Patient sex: F
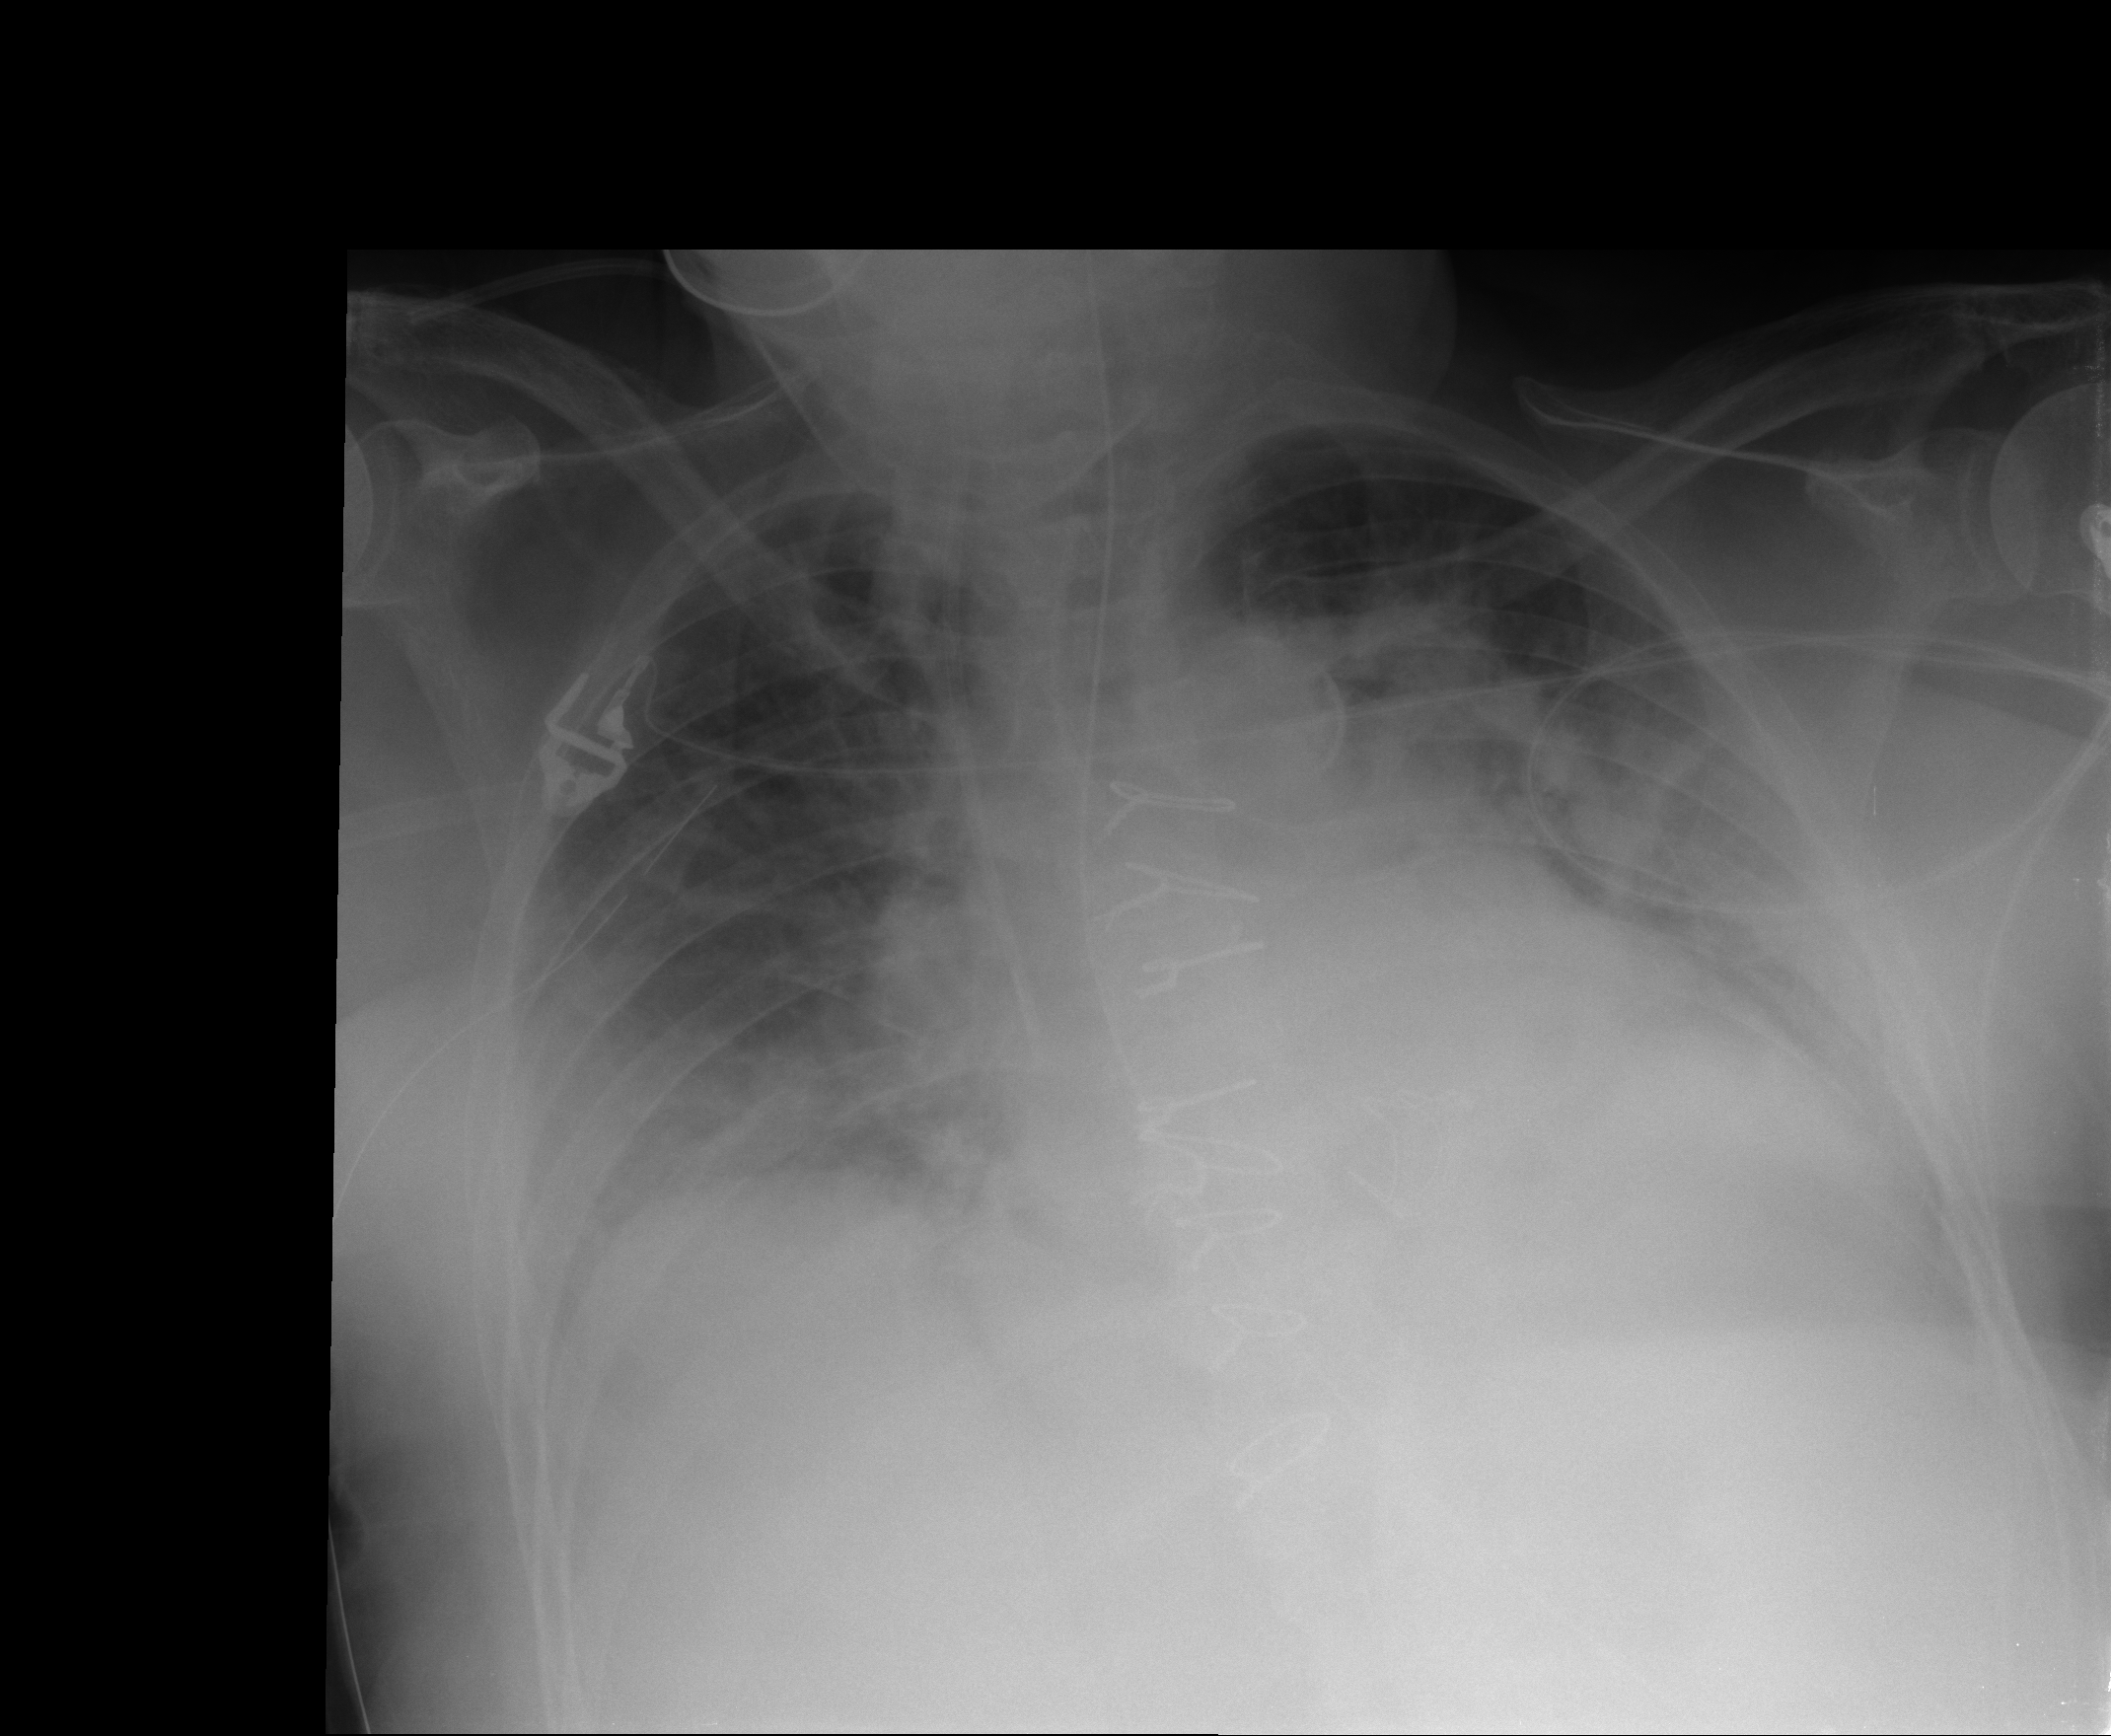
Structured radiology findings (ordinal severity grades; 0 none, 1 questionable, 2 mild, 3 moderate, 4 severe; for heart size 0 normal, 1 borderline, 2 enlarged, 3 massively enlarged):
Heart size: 2
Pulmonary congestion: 2
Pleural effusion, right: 2
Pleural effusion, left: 2
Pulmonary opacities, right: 0
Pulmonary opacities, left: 1
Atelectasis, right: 2
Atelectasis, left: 3